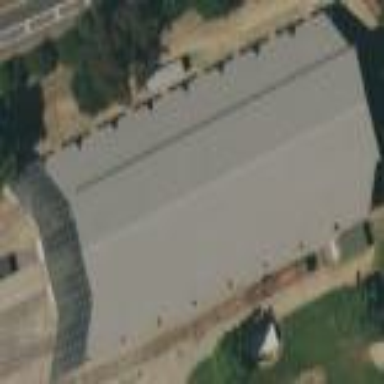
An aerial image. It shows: View of roof of building.